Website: slack
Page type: billing-address
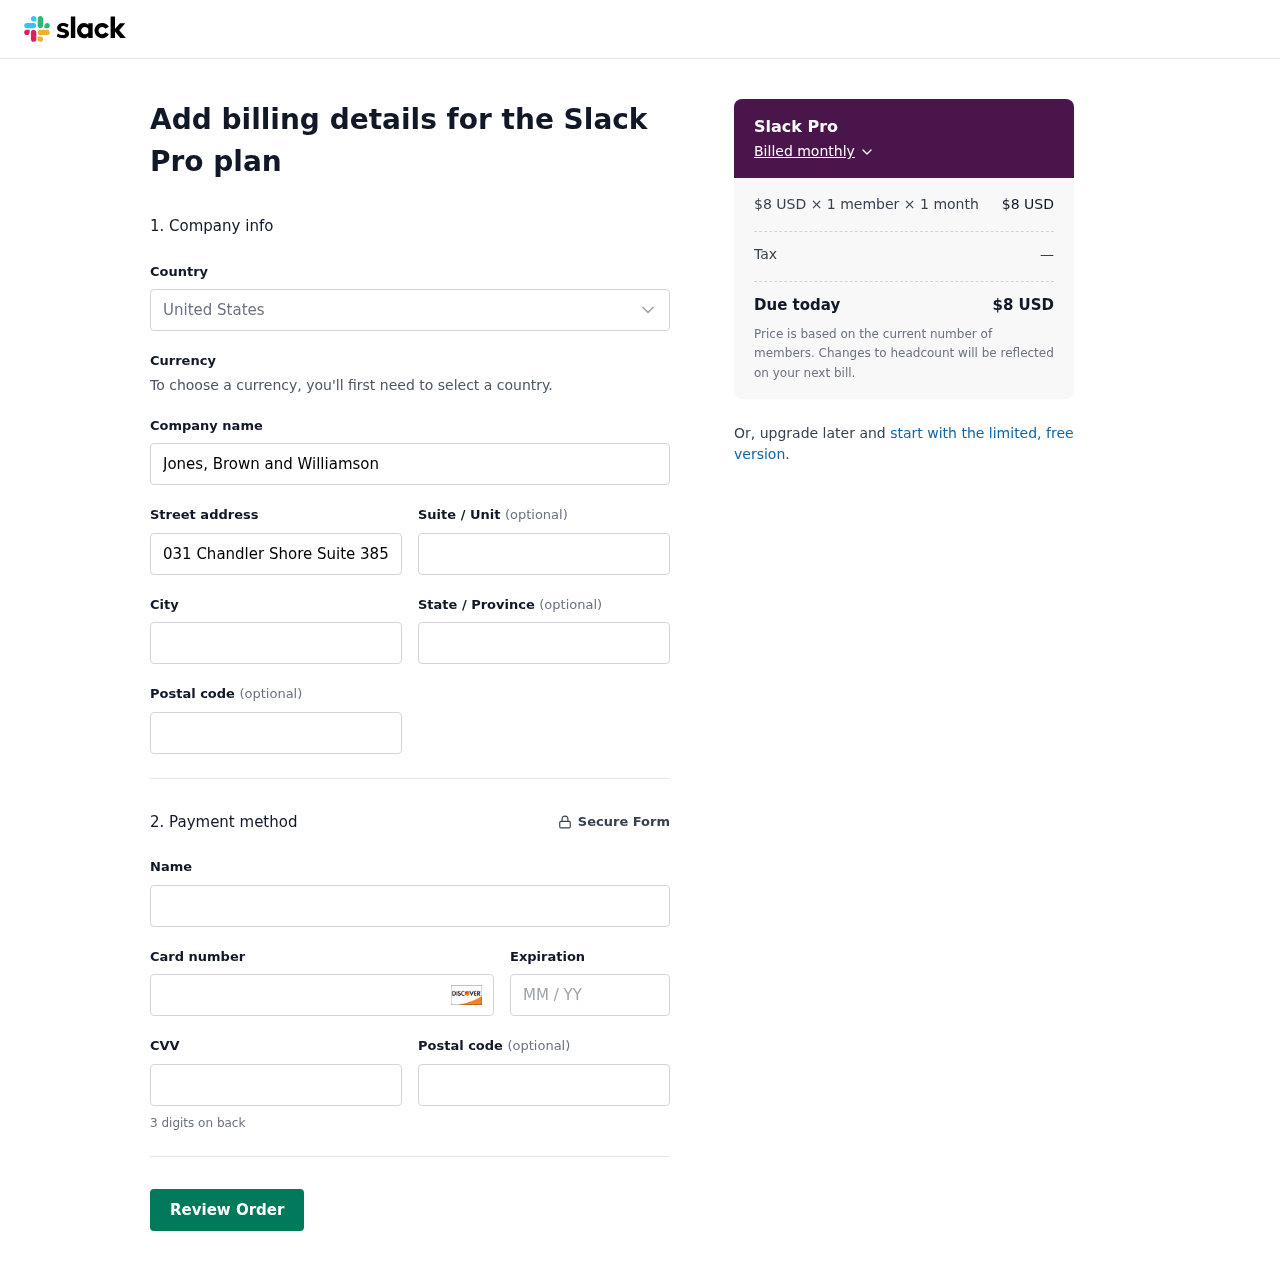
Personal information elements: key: PII_CARD_CVV
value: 994
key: PII_CARD_EXPIRY
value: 01/27
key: PII_CARD_NUMBER
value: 6011 9553 0561 7457
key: PII_CITY
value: Garciatown
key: PII_COMPANY
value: Jones, Brown and Williamson
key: PII_COUNTRY
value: United States
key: PII_FULLNAME
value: Donald Allen
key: PII_POSTCODE
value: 40808
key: PII_STATE
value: Kentucky
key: PII_STREET
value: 031 Chandler Shore Suite 385
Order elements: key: ORDER_PLAN_PRICE
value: $8 USD
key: ORDER_NUM_MEMBERS
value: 1 member
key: ORDER_NUM_MONTHS
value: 1 month
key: ORDER_SUBTOTAL
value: $8 USD
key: ORDER_TAX
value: —
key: ORDER_TOTAL
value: $8 USD